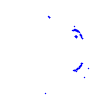
Particle: proton